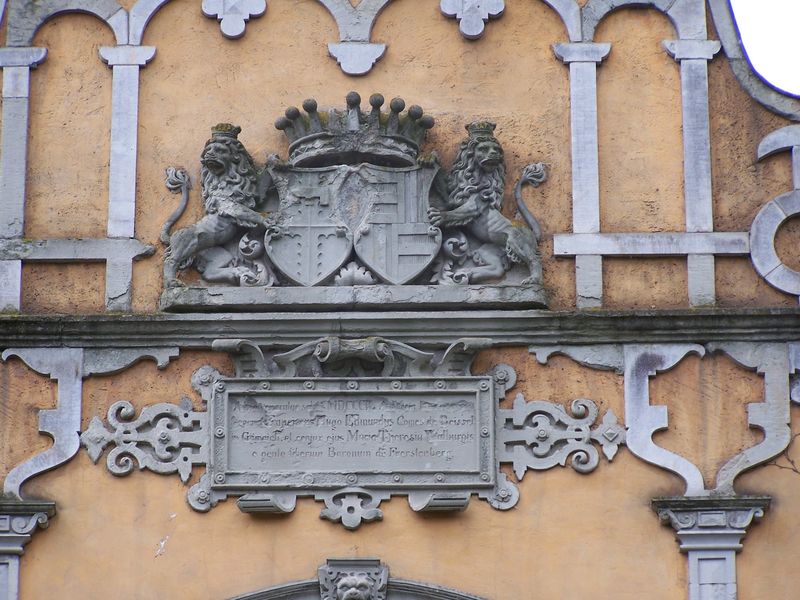
Titel: Schloss Frens in Bergheim (Herrenhaus im 14./15. Jh. errichtet, Bauveränderungen im 18. Jh unter Graf Beissel von Gymnich)
Standort: Bergheim, Quadrath-Ichendorf (EU - D - NRW)
Schlagwörter: blätter, gelb, ocker, orange, gebäude, haus, ornament, alt, wand, architektur, barock, halten, stein, kirche, blatt, krone, mähne, relief, schrift, fassade, creme, mauer, schriftzug, bischof, könig, dekoration, tafel, kraft, inschrift, ornamente, verzierung, platte, tor, foto, fotografie, eingang, schild, bayern, plakette, rathaus, verziert, wappen, zacken, kaputt, skulpturen, putz, löwen, statuen, erzbischof, löwe, fürstenberg, beschützen, aufsatz, steintafel, wandrelief, fehlt, nverziert